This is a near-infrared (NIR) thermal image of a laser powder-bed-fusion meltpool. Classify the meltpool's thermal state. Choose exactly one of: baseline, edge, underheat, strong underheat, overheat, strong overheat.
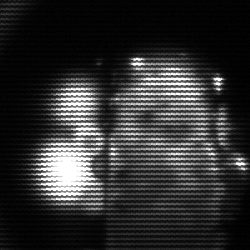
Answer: strong underheat